Field crop: maize
Growth stage: 1
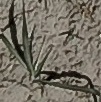
Species: sorghum